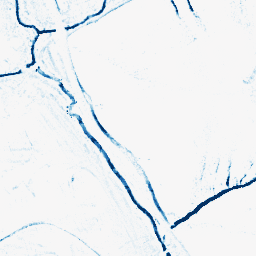
Category: morphological
Decomposition family: morphological_square
Decomposition parameters: operation: closing
size: 5
Upsampling method: regularized
Upsampling parameters: scale: 2
lambda_reg: 0.01
Upsampling scale: 2